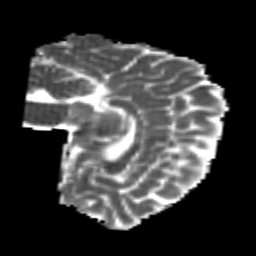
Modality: MD
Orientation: sagittal
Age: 22
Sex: female
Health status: healthy
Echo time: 0.074 s